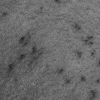
Atmospheric dust classification: not_dusty